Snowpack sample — Buffalo Mountain, Silverthorne, Colorado, USA (1/25/25, 10:11 AM MST)
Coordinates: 39.6222, -106.1139
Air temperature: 22 °F
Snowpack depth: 110 cm
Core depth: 10 cm
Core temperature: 46.4 °F
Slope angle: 12°, slope face: 102°
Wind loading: high
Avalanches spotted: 0
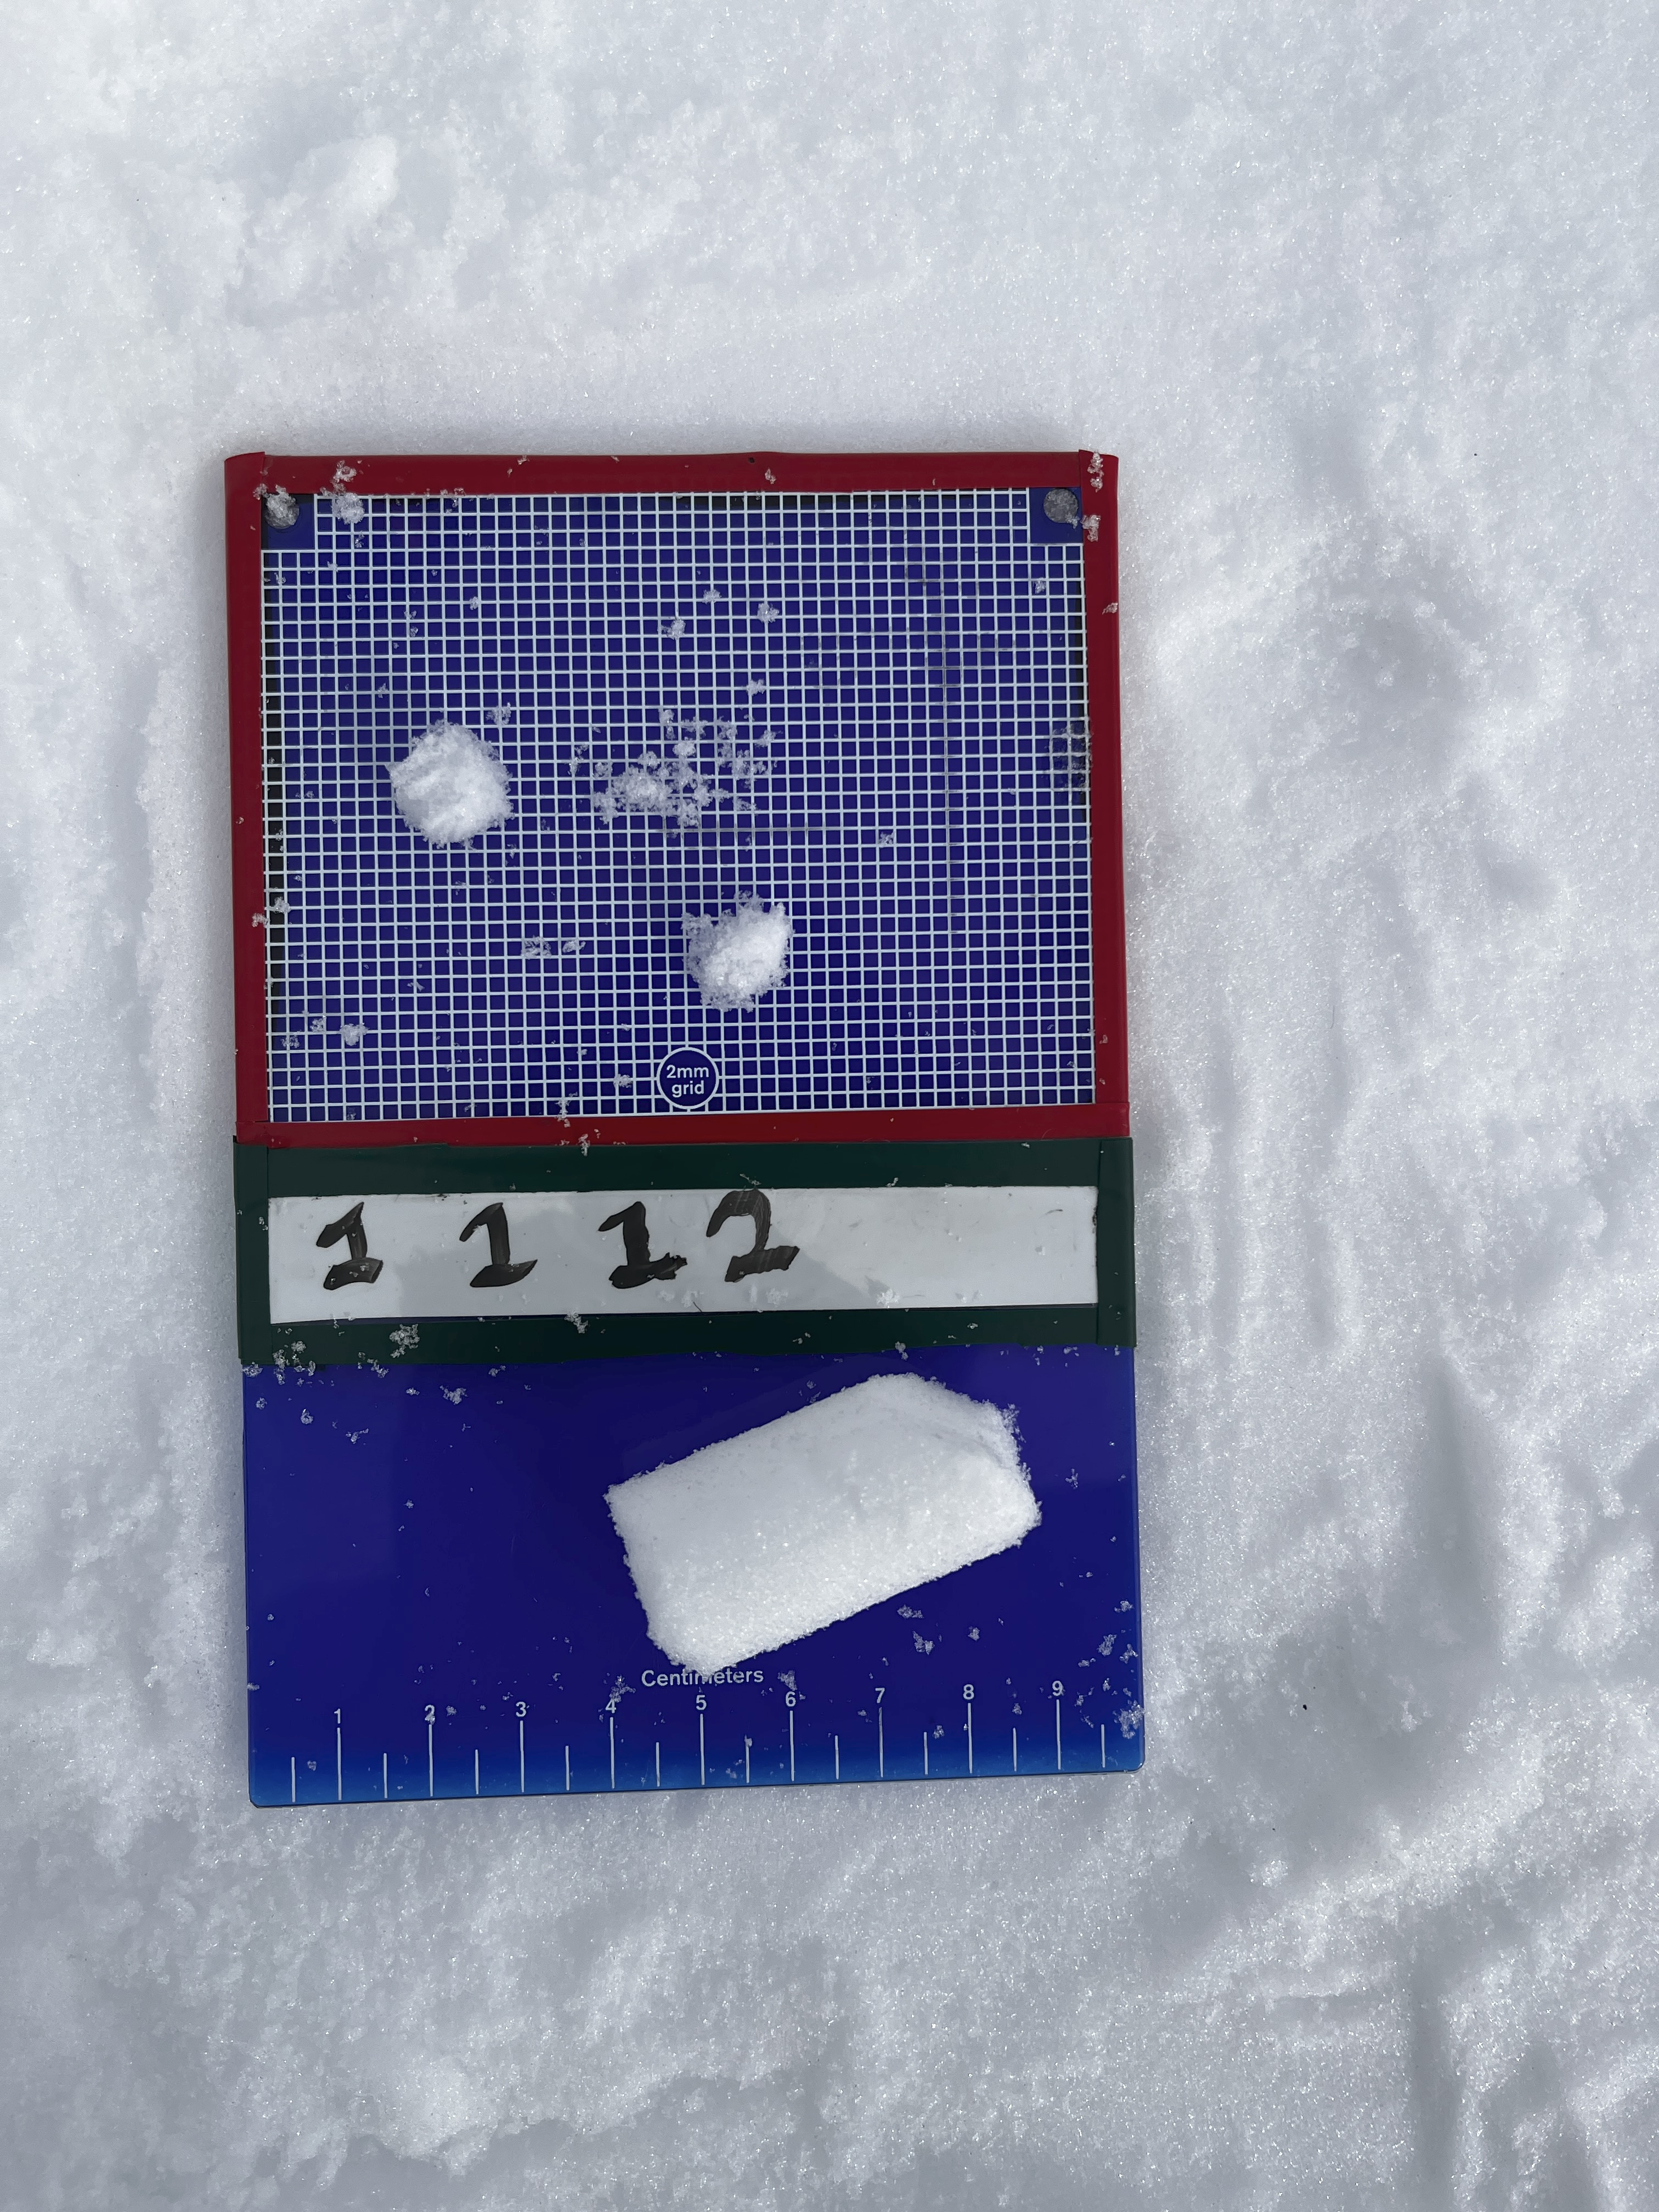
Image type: crystal_card
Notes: No avalanches nearby, collected on the outskirts of a fire break 15 meters from the treeline, on way to Buffalo and Red Mountain